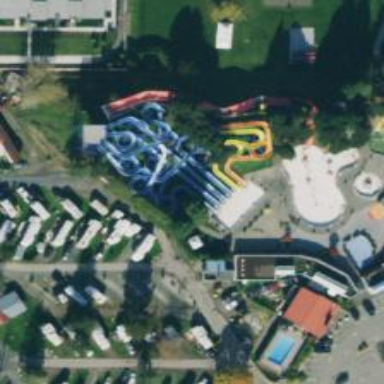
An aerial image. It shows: Water slide attraction.